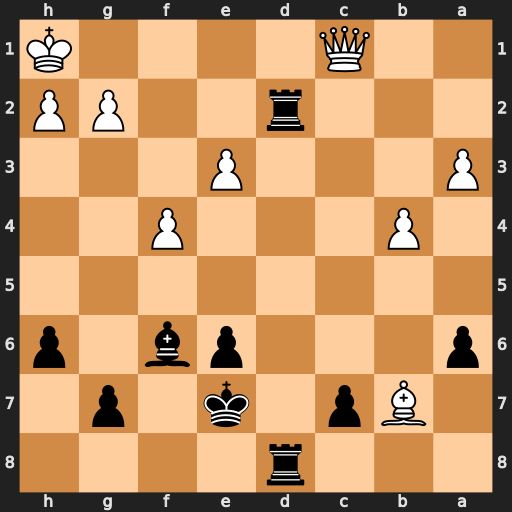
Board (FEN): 3r4/1Bp1k1p1/p3pb1p/8/1P3P2/P3P3/3r2PP/2Q4K
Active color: b
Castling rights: -
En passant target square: -
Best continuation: Rd1+ Qxd1 Rxd1#